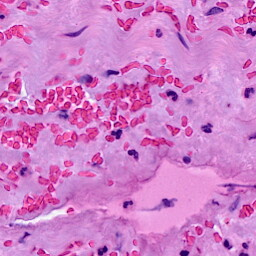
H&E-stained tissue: Breast